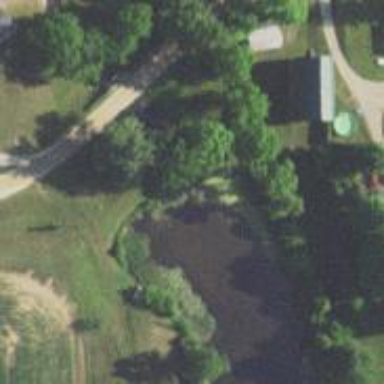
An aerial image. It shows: Culvert tunnel.